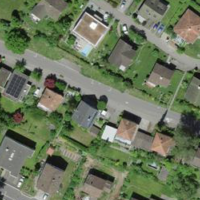
EUNIS habitat code: 55
Species observed at this site:
Orchis purpurea
Melittis melissophyllum
Oxalis acetosella